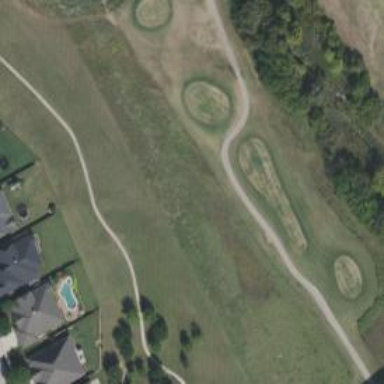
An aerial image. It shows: Service road designated as golf cart path.